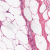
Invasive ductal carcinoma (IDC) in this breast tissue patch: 0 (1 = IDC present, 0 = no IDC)